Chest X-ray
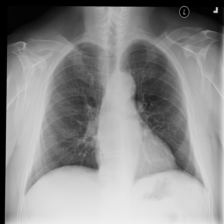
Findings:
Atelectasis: negative
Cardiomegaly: negative
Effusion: negative
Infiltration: negative
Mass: negative
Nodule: negative
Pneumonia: negative
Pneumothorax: negative
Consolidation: negative
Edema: negative
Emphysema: negative
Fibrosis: negative
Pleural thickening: negative
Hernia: negative